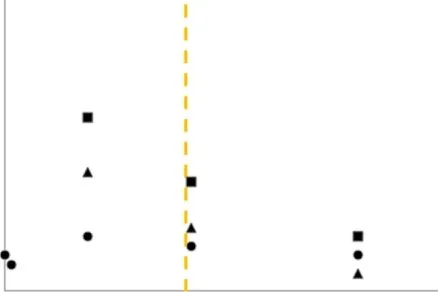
B; Showing drug serum levels of risperidone (black triangles), 9-OH-risperidone (black circles), and the combined concentrations of both risperidone and 9-OH-risperidone (black squares). The yellow striped line indicates the onset of TdP.
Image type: pathology (immunostaining)